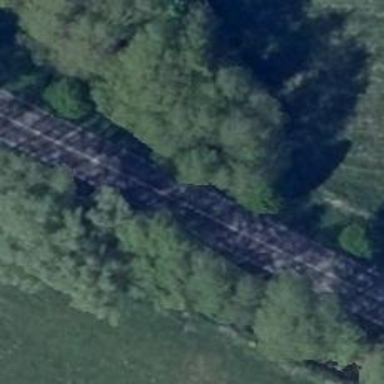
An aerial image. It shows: Tertiary road with asphalt surface that goes over bridge.